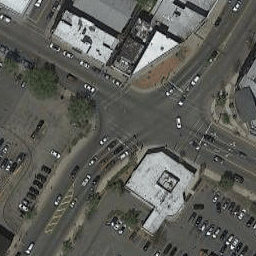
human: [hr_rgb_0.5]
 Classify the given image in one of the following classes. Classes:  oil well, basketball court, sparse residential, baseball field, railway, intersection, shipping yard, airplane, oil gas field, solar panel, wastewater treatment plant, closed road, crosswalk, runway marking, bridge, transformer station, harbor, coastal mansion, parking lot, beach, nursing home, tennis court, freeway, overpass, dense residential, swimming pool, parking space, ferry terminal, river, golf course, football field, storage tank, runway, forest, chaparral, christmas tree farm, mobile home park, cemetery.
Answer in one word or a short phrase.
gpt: intersection